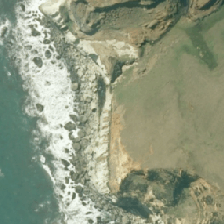
Land cover: grose_broom